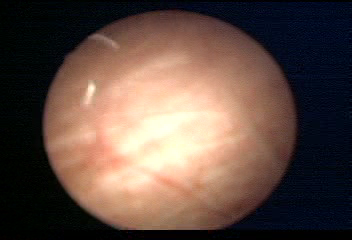
Modality: WLC
Class: Normal mucosa
Bladder cancer association: No